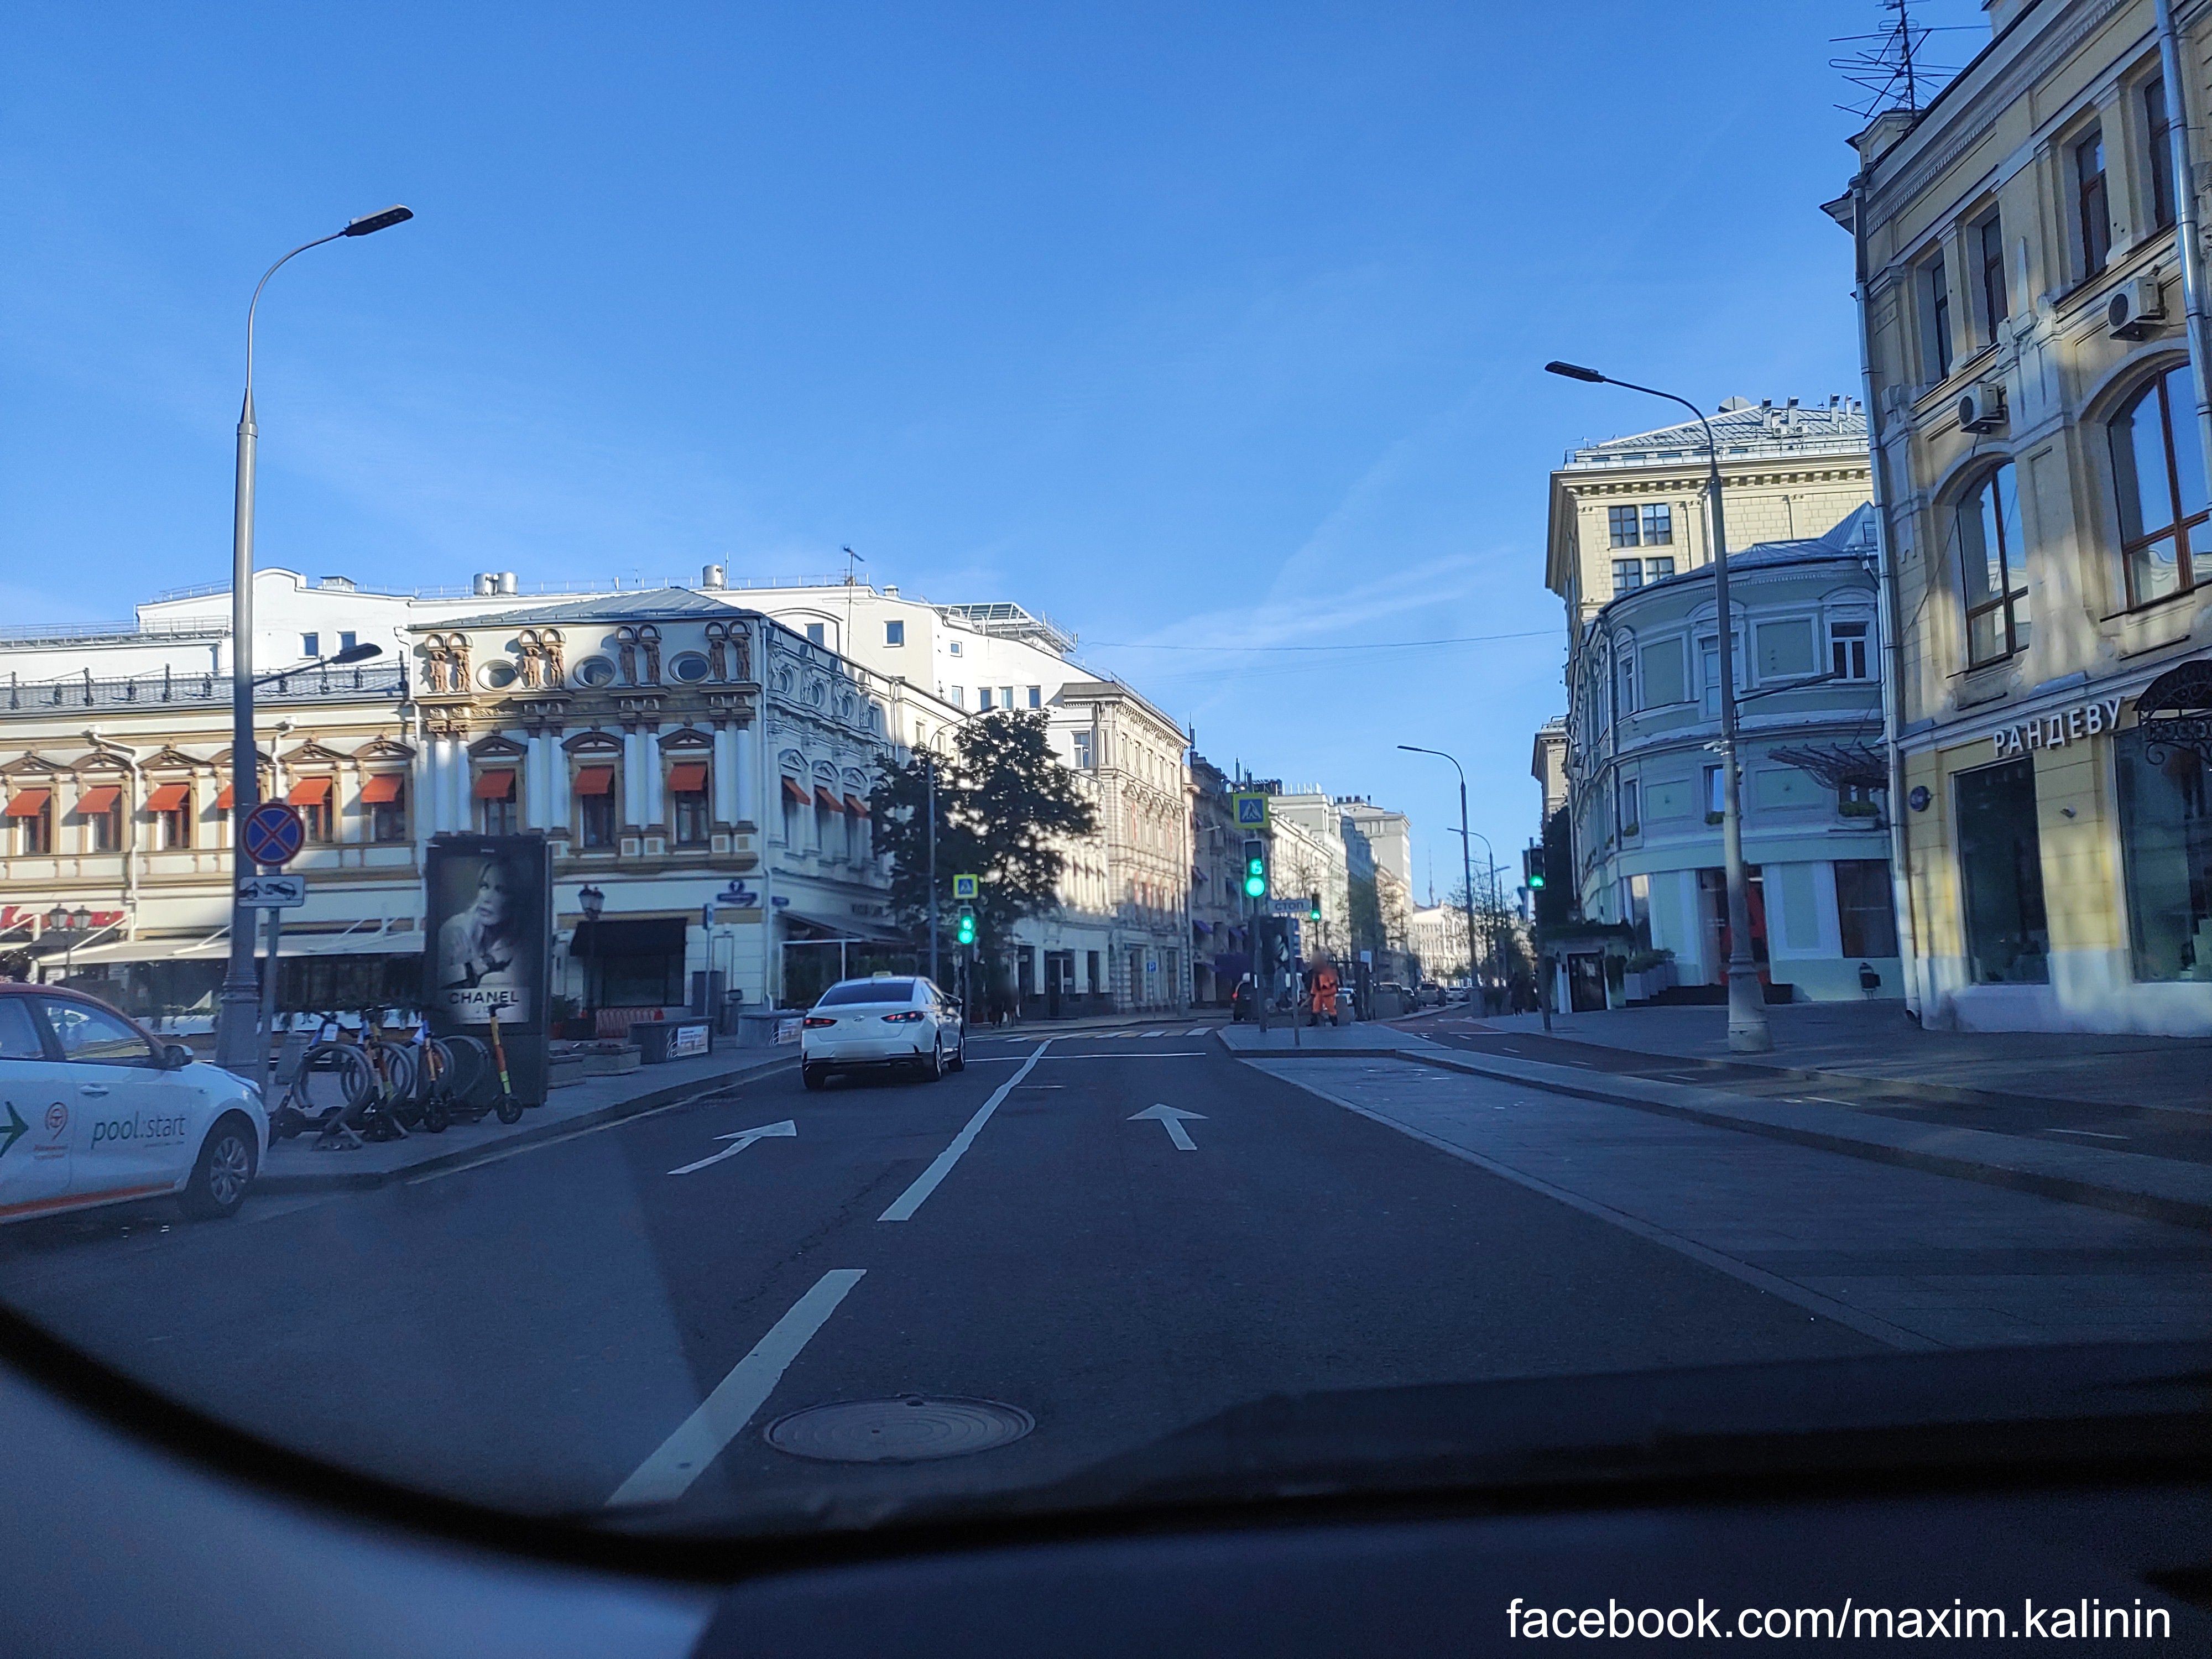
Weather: snowy
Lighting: day
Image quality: good
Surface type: driving surface
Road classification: tertiary
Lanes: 2
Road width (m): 3.5
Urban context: urban centre
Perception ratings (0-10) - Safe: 4.16, Lively: 8.5, Beautiful: 1.81, Boring: 1.9, Depressing: 2.5, Wealthy: 6.9